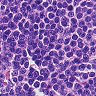
Metastatic tissue present: no